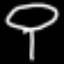
Label: mushroom